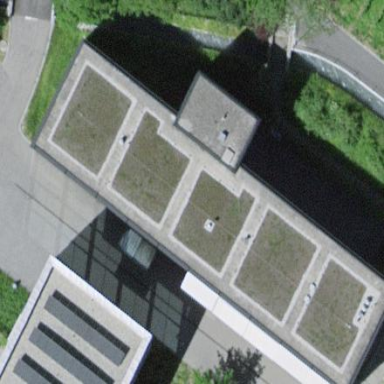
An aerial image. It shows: School building.